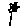
Label: flower